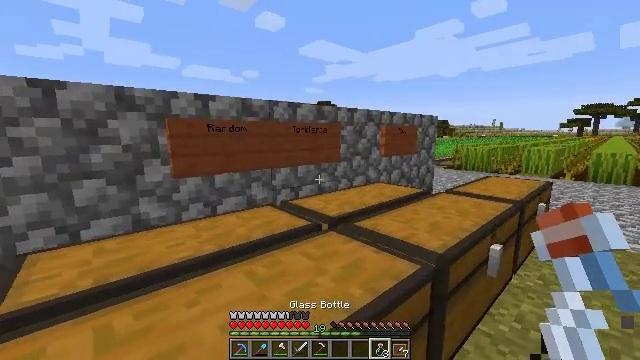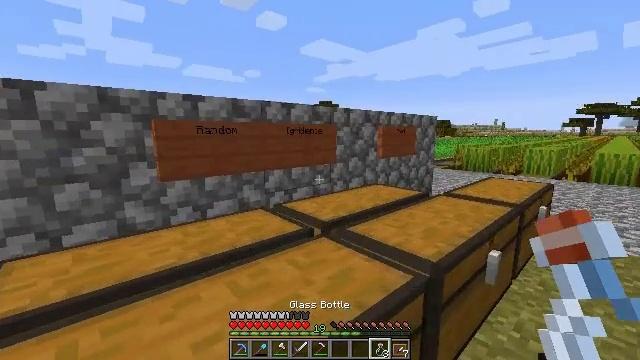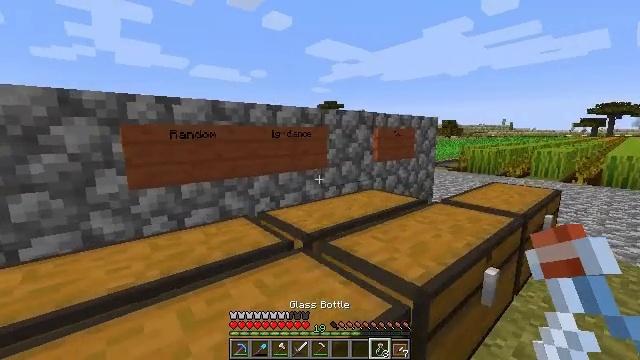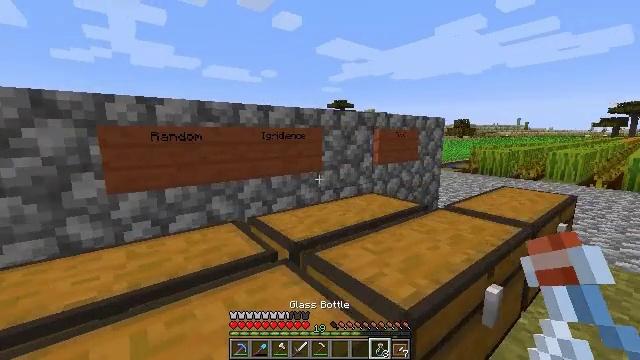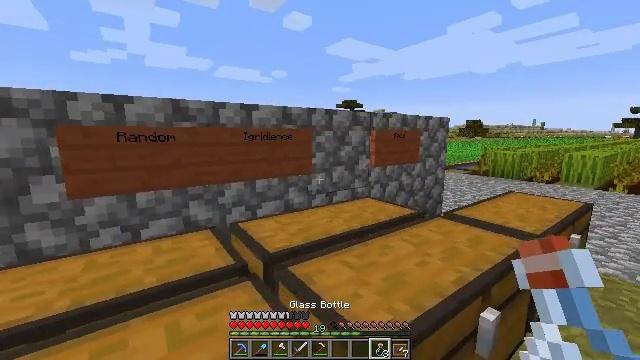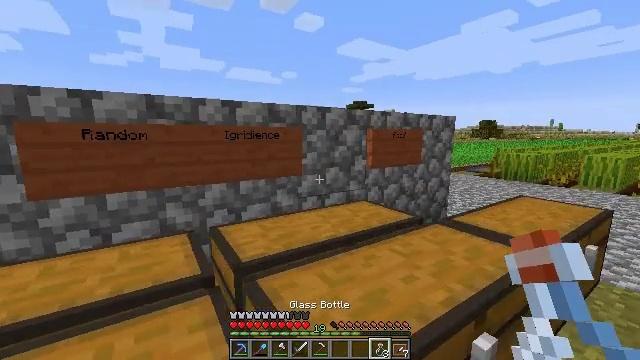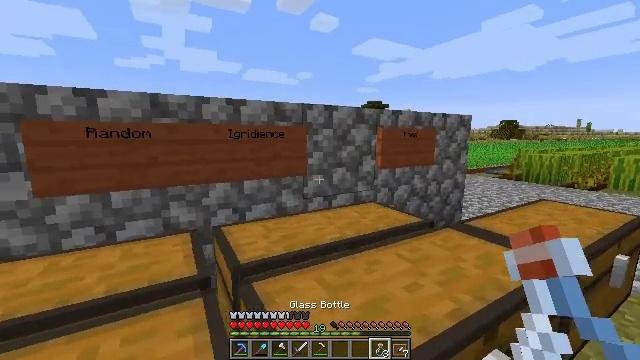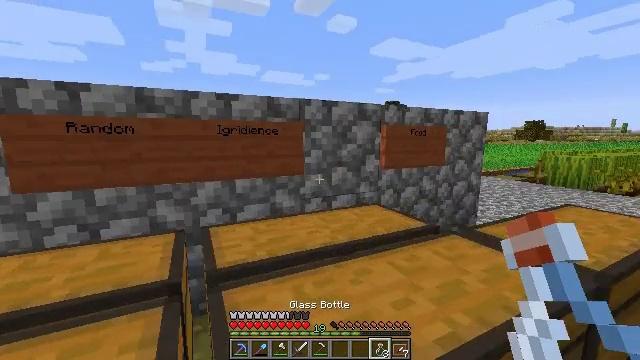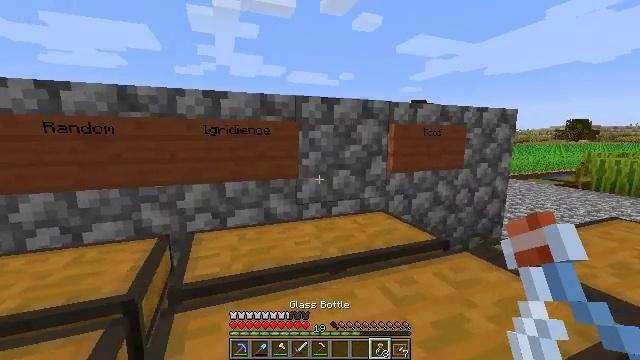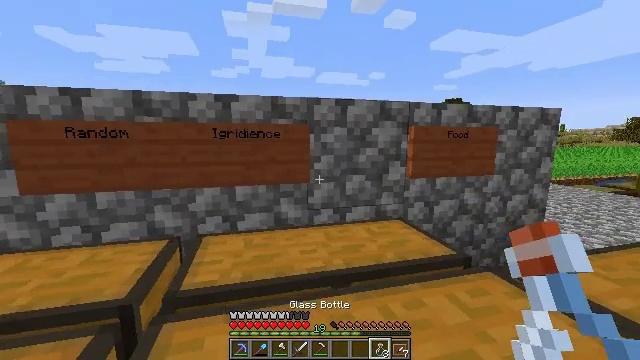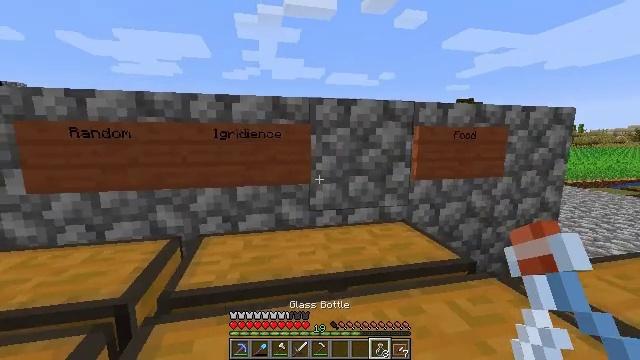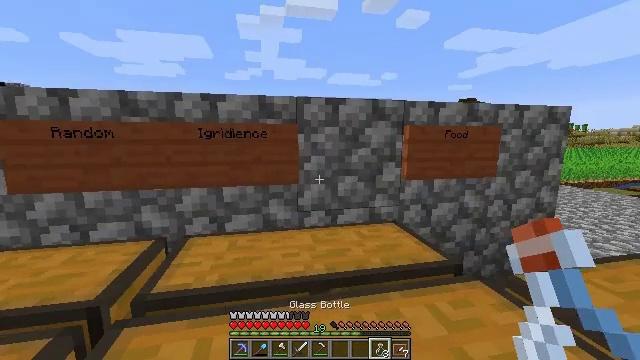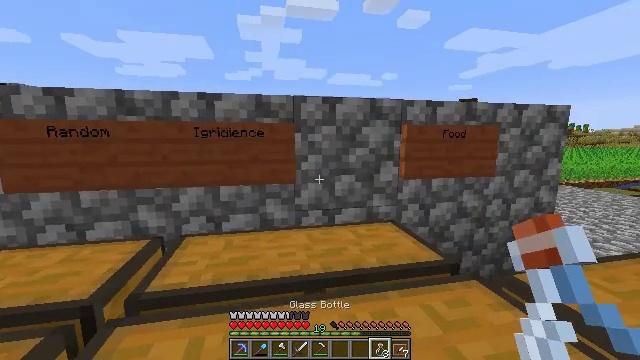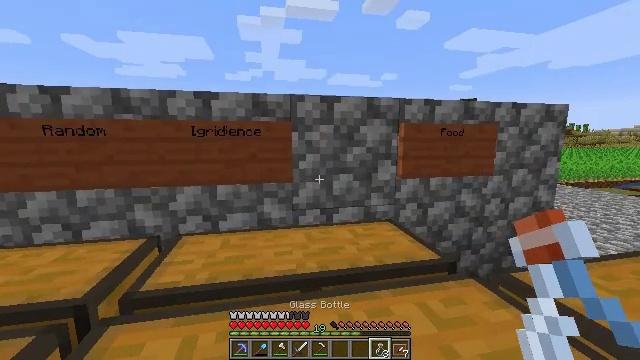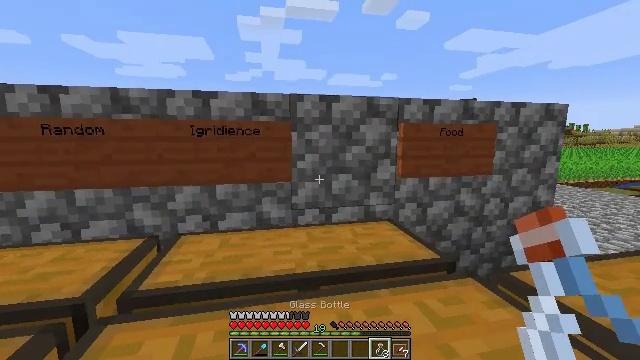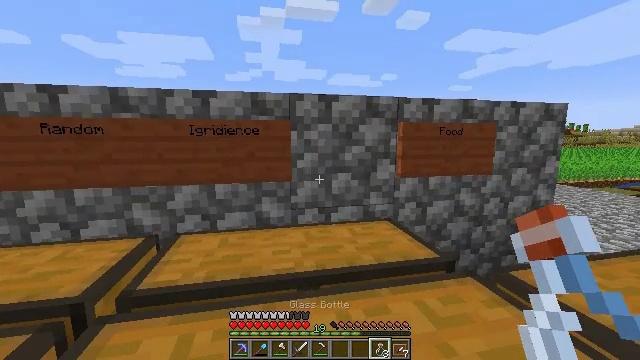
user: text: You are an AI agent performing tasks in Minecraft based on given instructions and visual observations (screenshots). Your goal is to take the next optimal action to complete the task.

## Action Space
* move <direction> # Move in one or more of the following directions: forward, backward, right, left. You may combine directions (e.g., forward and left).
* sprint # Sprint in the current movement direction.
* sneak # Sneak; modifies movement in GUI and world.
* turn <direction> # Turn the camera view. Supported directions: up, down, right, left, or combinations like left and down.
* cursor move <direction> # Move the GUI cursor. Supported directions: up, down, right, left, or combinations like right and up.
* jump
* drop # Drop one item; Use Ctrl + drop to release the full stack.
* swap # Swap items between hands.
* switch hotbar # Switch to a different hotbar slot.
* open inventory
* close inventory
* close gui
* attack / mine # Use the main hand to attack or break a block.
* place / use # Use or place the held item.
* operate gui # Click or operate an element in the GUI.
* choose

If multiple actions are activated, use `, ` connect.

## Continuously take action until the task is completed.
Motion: motion action
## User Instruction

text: Break the acacia wall sign to collect it.
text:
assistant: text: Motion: move forward and move right
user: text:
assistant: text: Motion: move forward and move right, turn left
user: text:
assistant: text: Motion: move forward and move right, turn left
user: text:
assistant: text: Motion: move forward and move right, turn left
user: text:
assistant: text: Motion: move forward and move right, turn left
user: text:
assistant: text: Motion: move forward and move right, turn left
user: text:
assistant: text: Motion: move forward and move right, turn left
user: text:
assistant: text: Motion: move forward and move right, turn left
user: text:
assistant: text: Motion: move forward and move right, turn left
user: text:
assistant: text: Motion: turn left
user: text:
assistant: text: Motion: no_op
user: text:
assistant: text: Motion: no_op
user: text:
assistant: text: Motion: no_op
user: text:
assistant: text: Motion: no_op
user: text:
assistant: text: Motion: no_op
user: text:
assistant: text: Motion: no_op
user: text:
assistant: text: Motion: no_op
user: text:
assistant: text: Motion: no_op
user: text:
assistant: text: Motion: no_op
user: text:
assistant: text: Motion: no_op
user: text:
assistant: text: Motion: no_op
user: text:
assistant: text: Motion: no_op
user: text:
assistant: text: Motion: no_op
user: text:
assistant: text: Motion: turn left
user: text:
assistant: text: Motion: turn left
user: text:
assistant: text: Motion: turn left
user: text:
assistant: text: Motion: turn left
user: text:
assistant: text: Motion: turn left
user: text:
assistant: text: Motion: turn left
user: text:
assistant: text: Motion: no_op